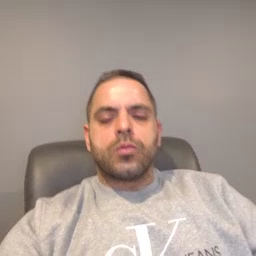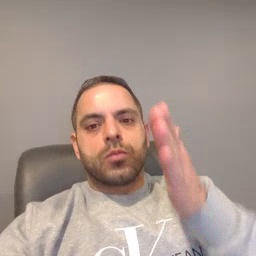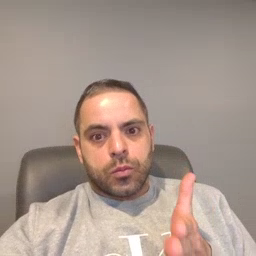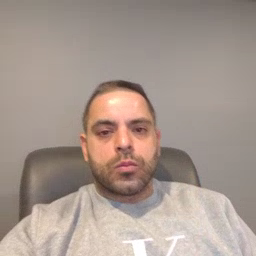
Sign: person